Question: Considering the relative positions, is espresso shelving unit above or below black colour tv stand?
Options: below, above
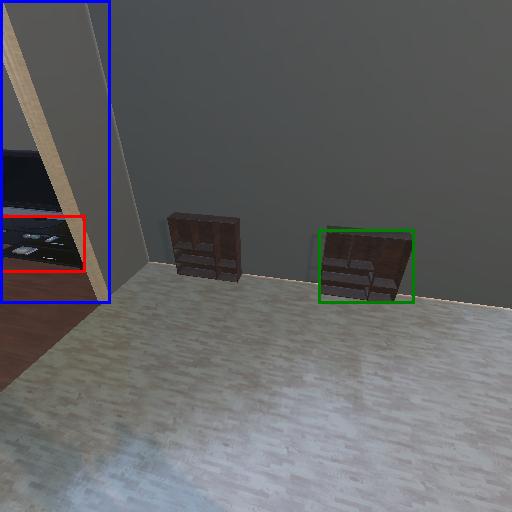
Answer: below